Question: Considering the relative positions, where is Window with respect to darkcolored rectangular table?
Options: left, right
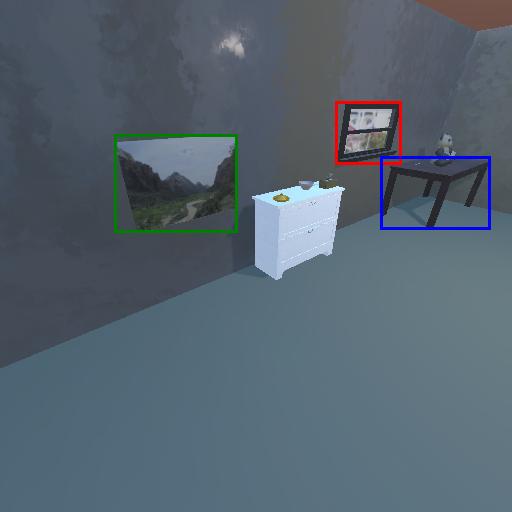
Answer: left